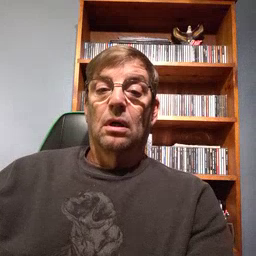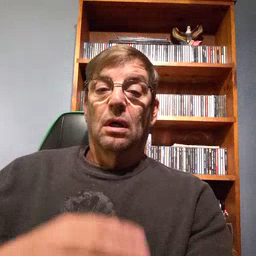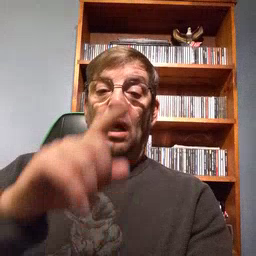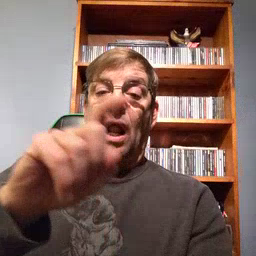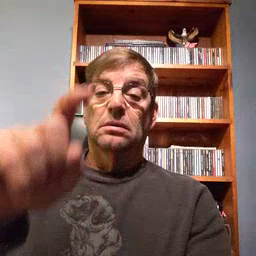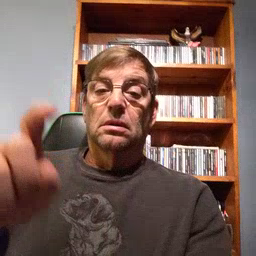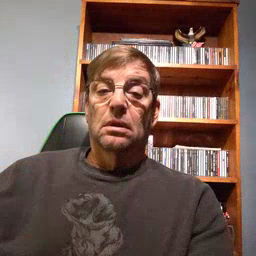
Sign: closet